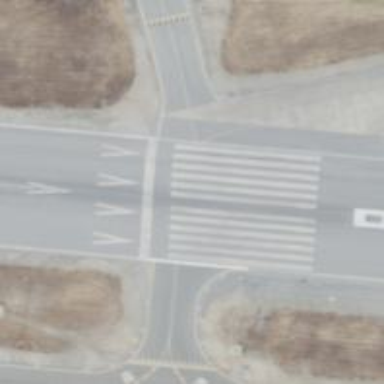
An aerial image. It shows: Image of taxiway at airport.